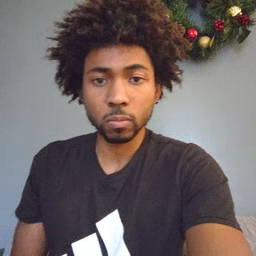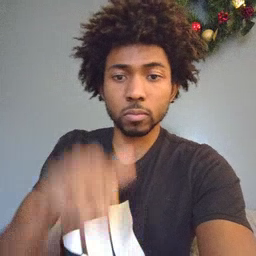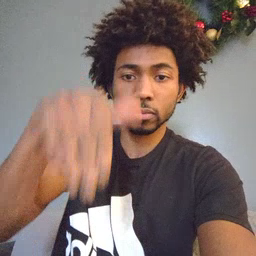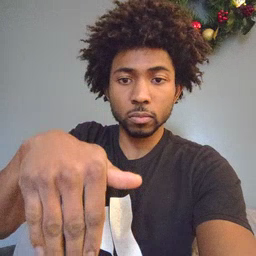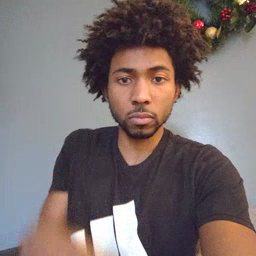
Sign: night